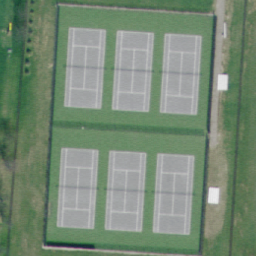
Label: tennis court